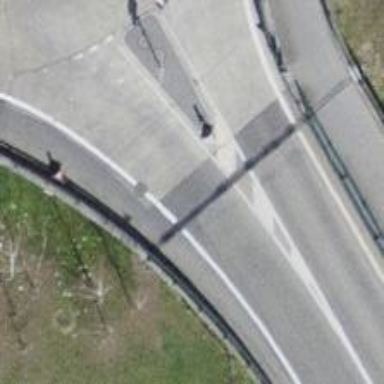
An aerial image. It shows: Primary road with asphalt surface.